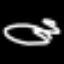
Label: squiggle